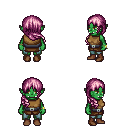
a pixel art fantasy rpg character, female body template, orc, green skin, leather chest armor, teal pants, pink right-swept hairstyle, bracelets, brown shoes, four views (front, back, left, right), 2x2 character sprite sheet, small pixel art, hard edges, no anti-aliasing